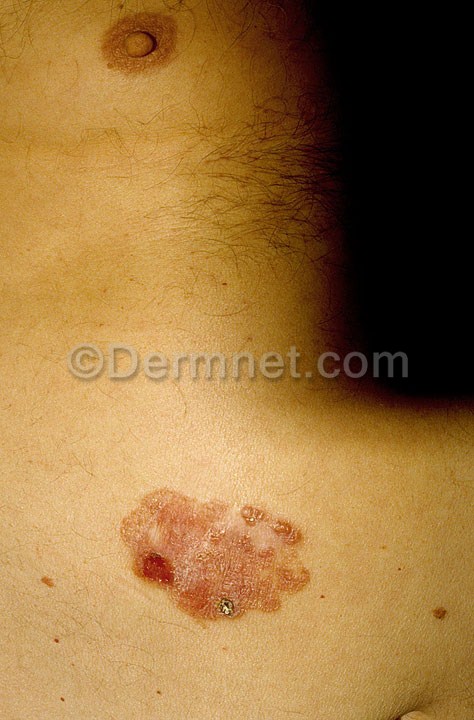
Disease: Actinic Keratosis Basal Cell Carcinoma and other Malignant Lesions